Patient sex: M
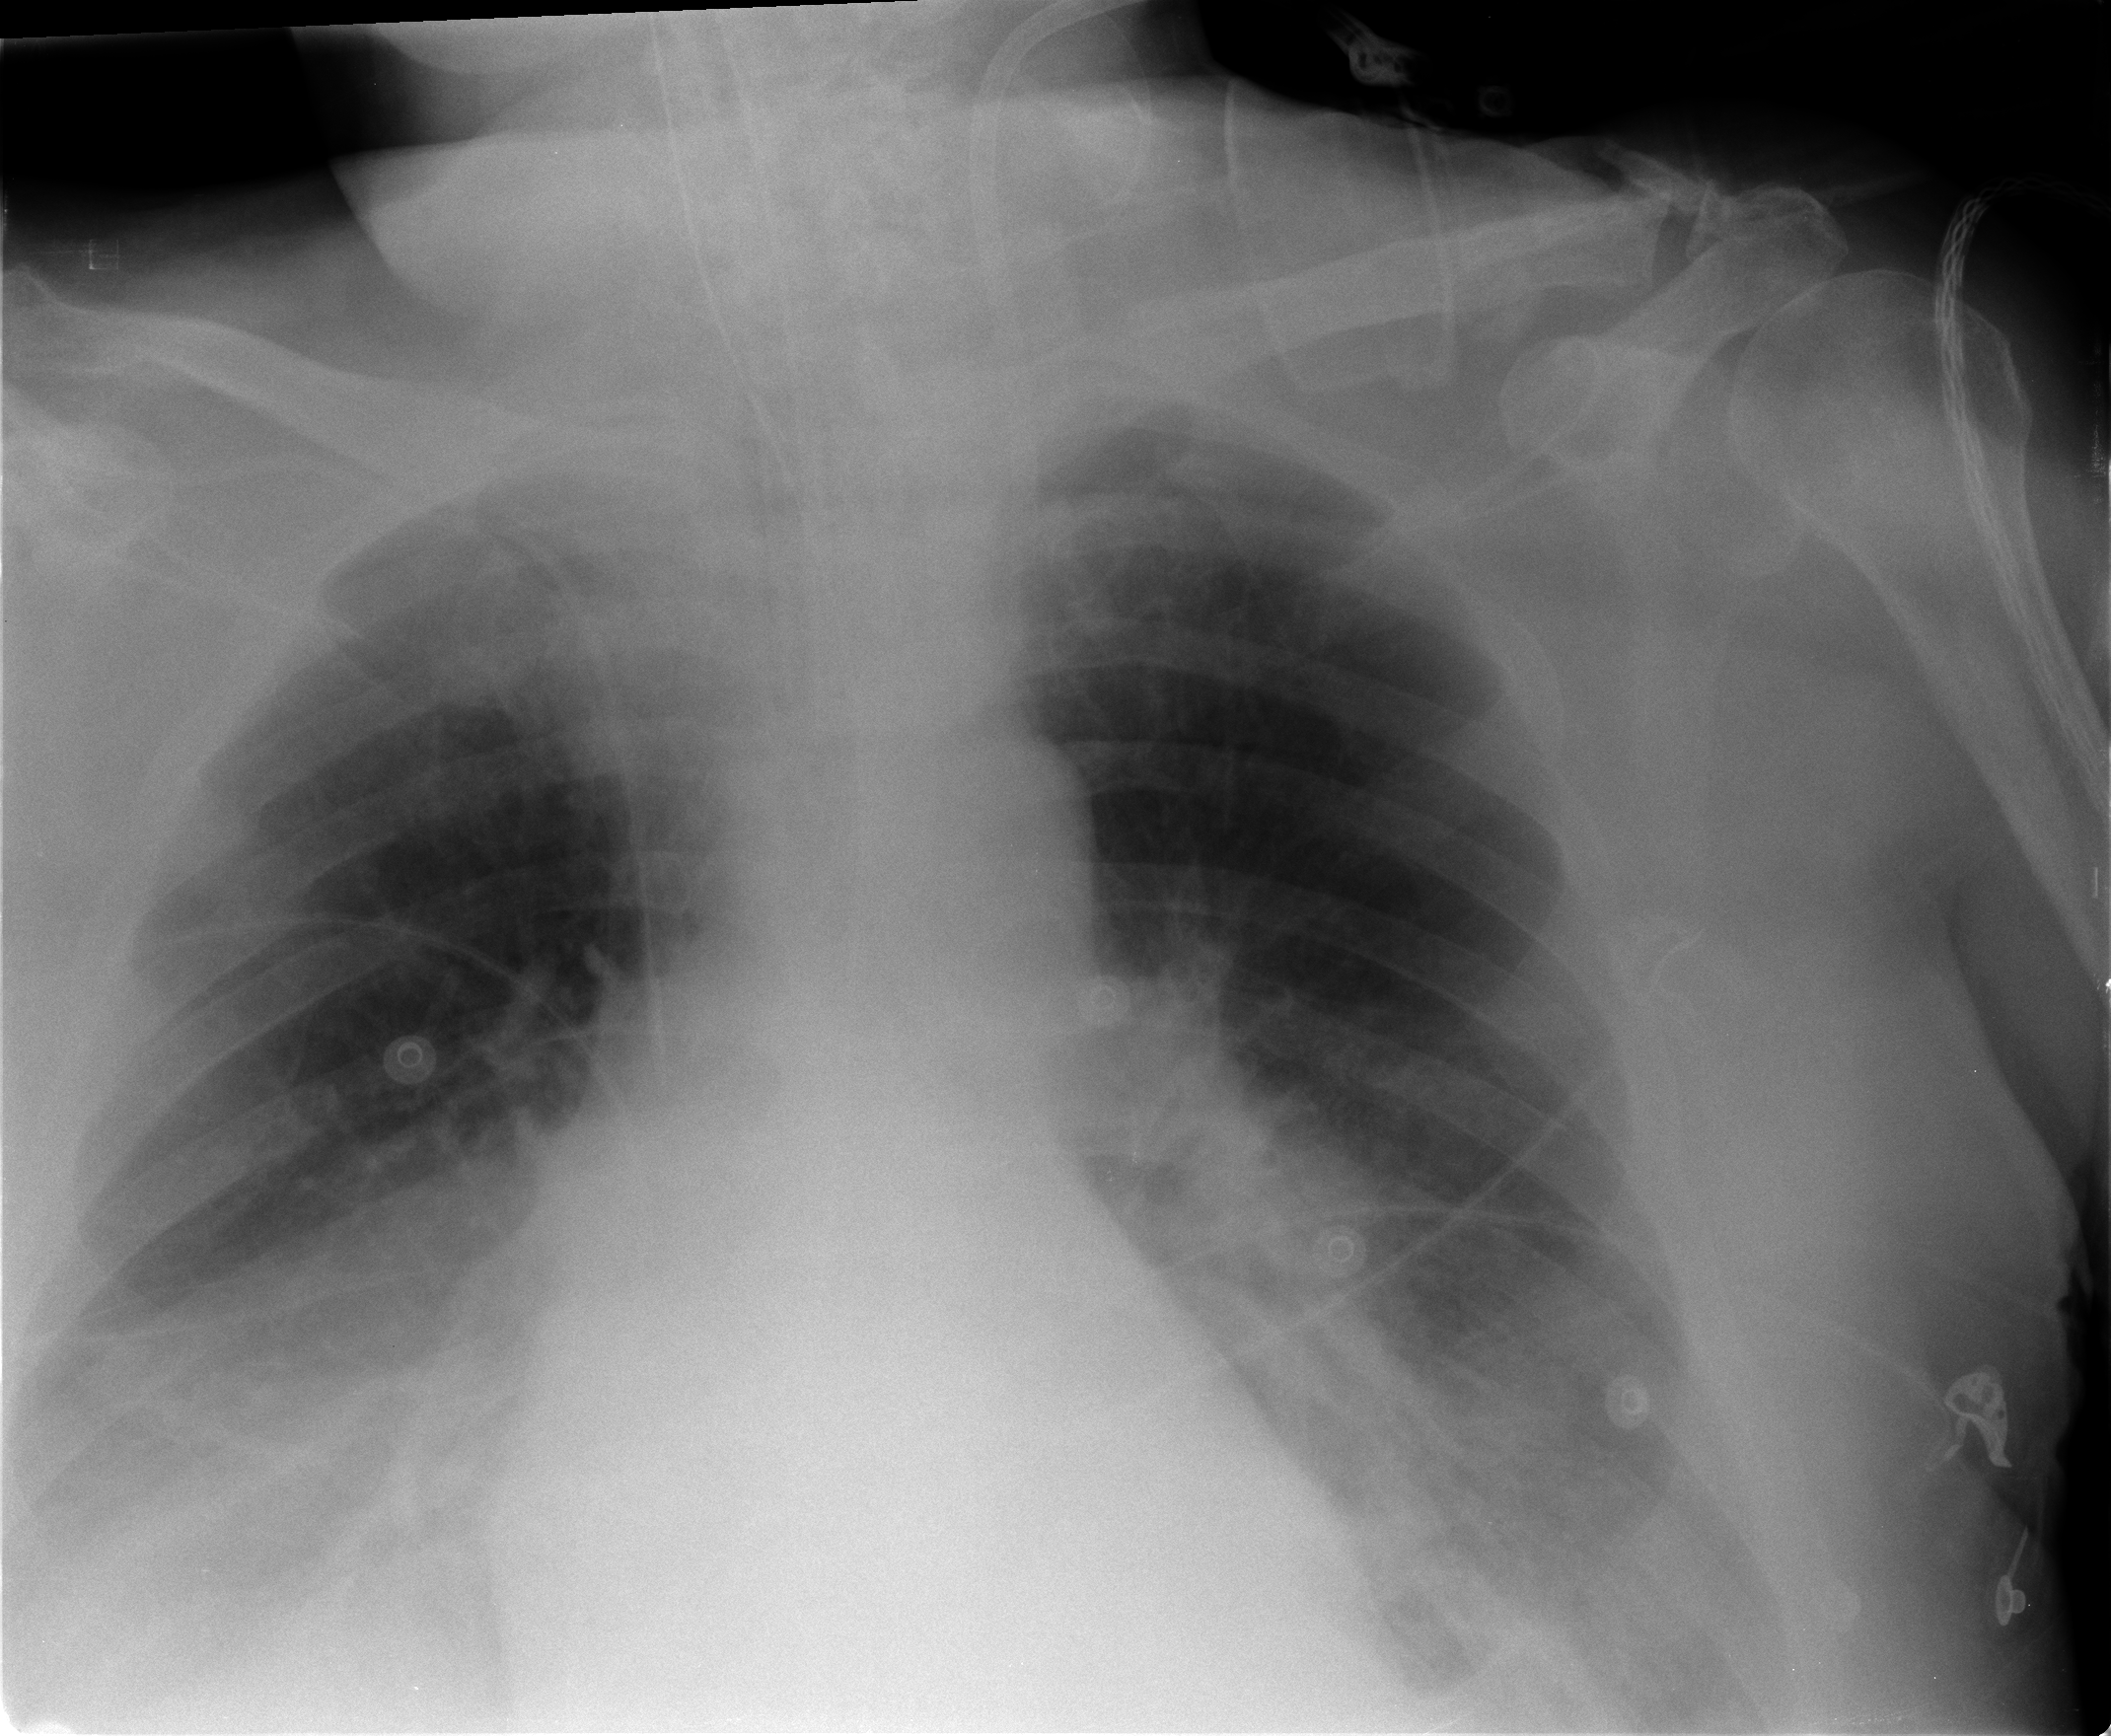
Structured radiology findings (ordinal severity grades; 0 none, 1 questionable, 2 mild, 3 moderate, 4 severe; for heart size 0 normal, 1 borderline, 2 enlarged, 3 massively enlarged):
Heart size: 2
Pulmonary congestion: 2
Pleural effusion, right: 3
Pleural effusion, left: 2
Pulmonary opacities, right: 0
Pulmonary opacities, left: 1
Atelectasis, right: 3
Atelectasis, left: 3